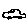
Label: car